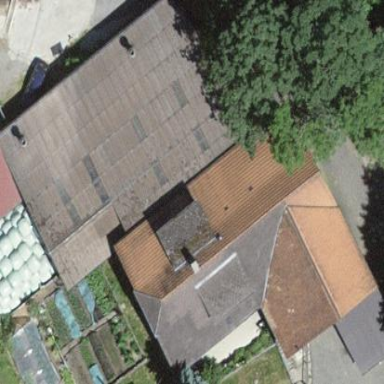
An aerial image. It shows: Farm building with half-hipped roof shape.